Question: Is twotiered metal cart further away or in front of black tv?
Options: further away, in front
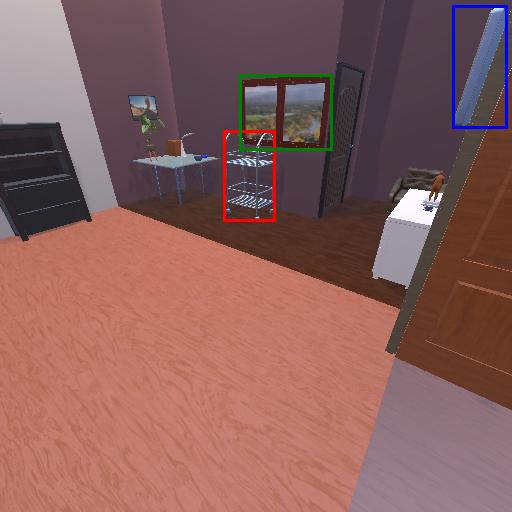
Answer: further away